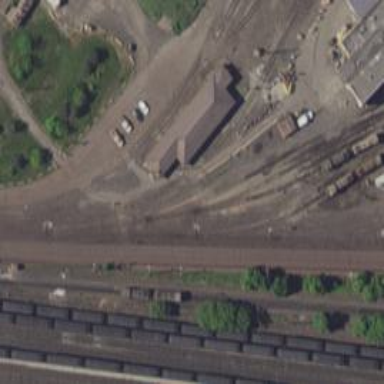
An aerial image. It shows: Rail spur service.